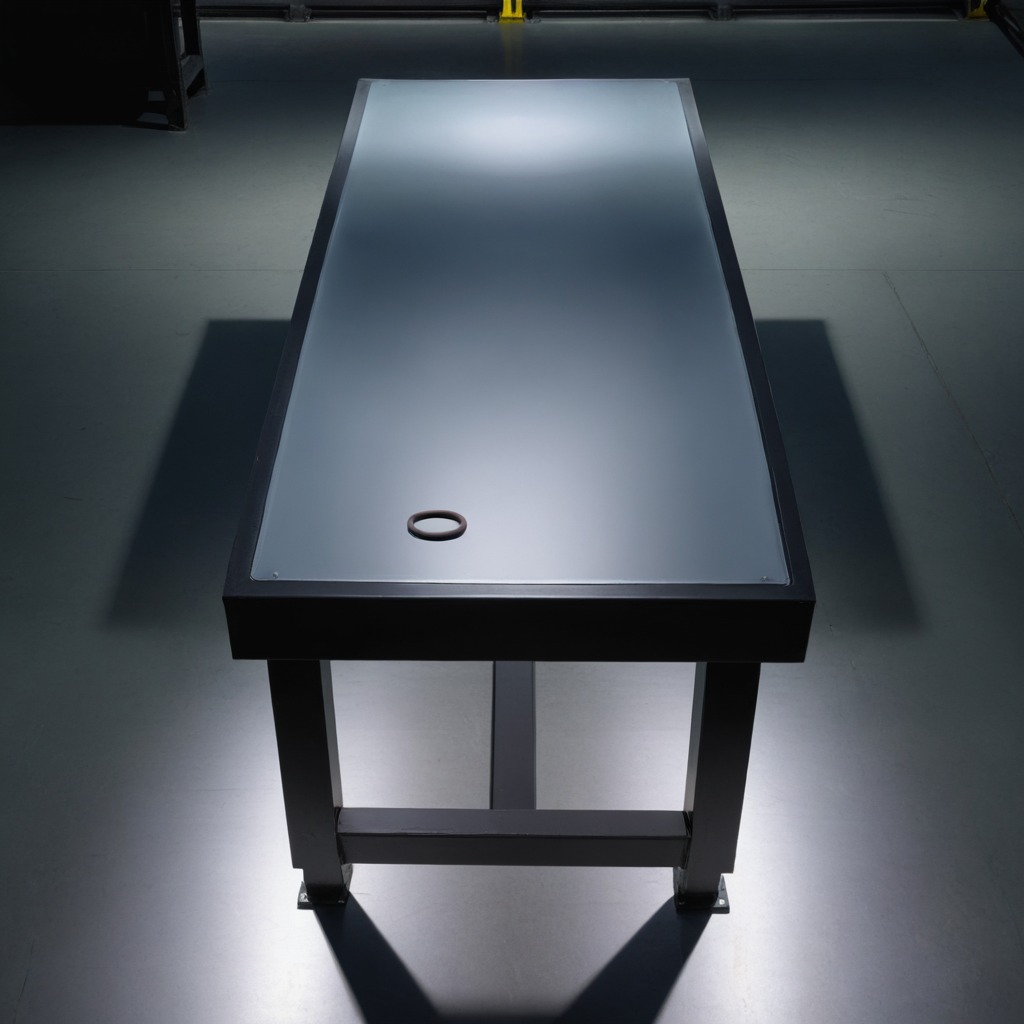
A rubber O-ring lies on the tabletop.